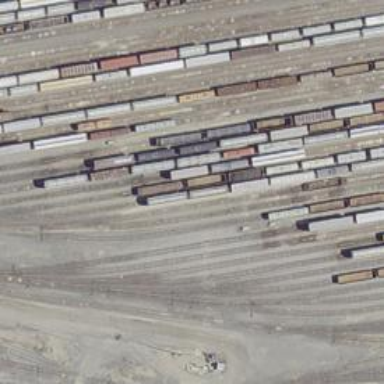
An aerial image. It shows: Railway yard used for servicing trains.